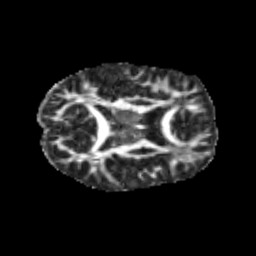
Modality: FA
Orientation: axial
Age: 10
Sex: male
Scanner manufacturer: siemens
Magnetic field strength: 3 T
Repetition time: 3.8 s
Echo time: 0.07 s